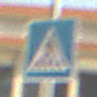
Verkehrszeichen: FussgaengerueberwegLinks
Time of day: MorningAfternoon
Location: Outdoor (Suburban)
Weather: Clear
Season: NotSpecified
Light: Natural